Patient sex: F
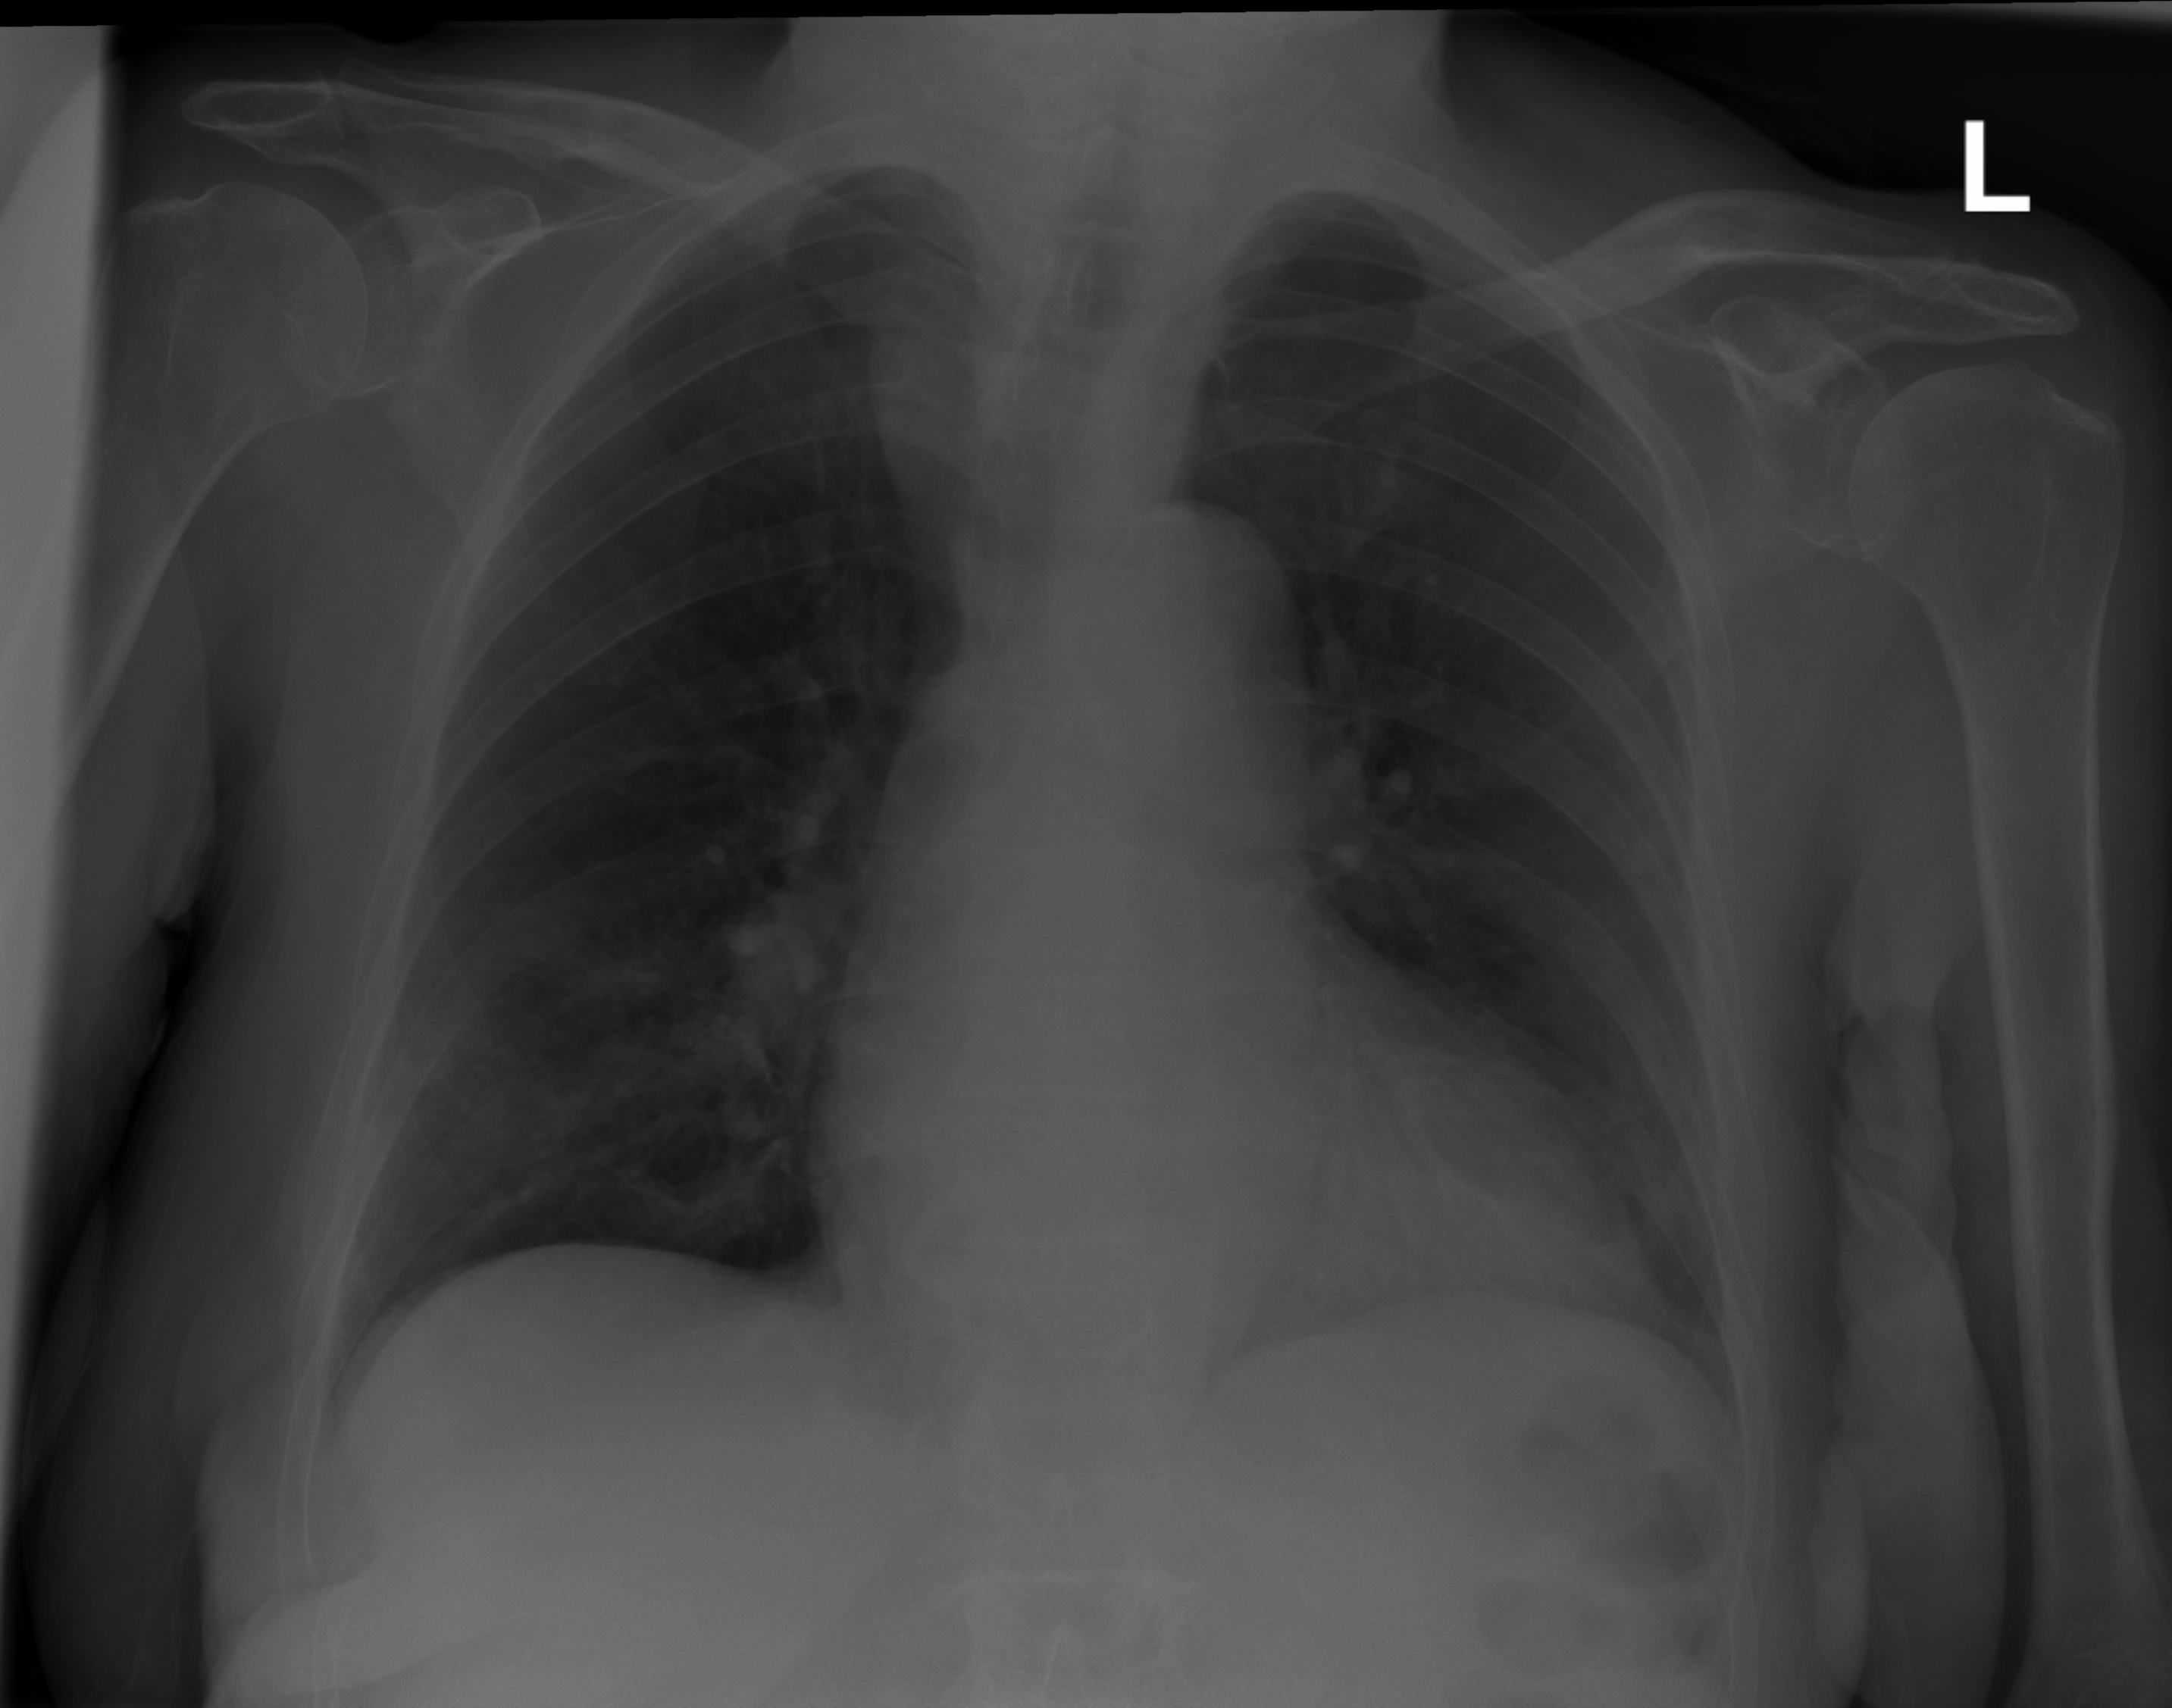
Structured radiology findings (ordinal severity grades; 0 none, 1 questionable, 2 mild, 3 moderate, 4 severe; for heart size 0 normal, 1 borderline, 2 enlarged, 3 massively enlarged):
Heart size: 0
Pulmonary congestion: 0
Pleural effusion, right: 0
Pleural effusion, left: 0
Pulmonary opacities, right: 2
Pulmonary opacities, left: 0
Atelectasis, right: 0
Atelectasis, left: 0